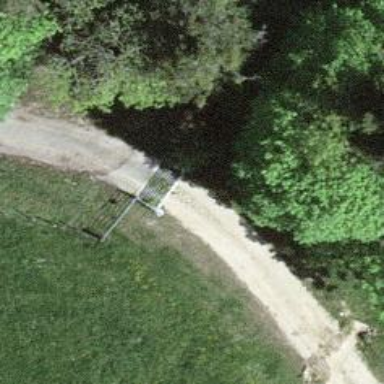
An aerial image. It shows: Cattle grid barrier.